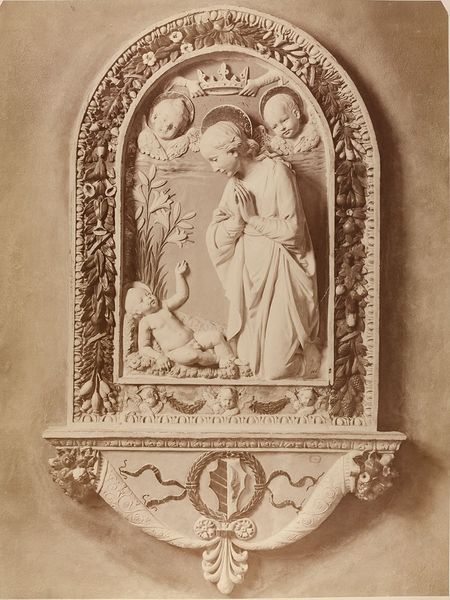
Titel: Firenze - Museo Nazionale: Madonna d'Andrea della Robbia
Künstler: Giacomo Brogi
Standort: Hamburg
Institution: Museum für Kunst und Gewerbe Hamburg
Schlagwörter: kind, skulptur, relief, ornamente, stuck, plastik, foto, fotografie, photographie, photo, karton, maria, jesuskind, albumin, christuskind, bildhauerkunst, lichtbild, sachfotografie, bildwerke, angewandte und bildende kunst, hessische systematik, schwarzweißpositivverfahren, silbersalzverfahren, schwarzweißfotografie, objektstudien, sachphotographie, albuminpapier